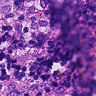
Metastatic tissue present: yes